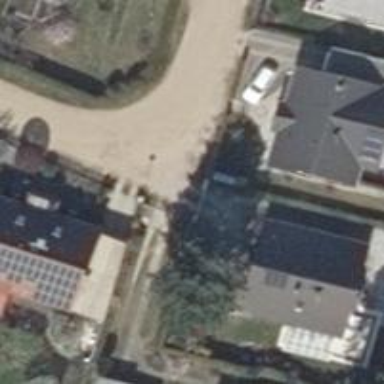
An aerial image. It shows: Driveway leading to service road.